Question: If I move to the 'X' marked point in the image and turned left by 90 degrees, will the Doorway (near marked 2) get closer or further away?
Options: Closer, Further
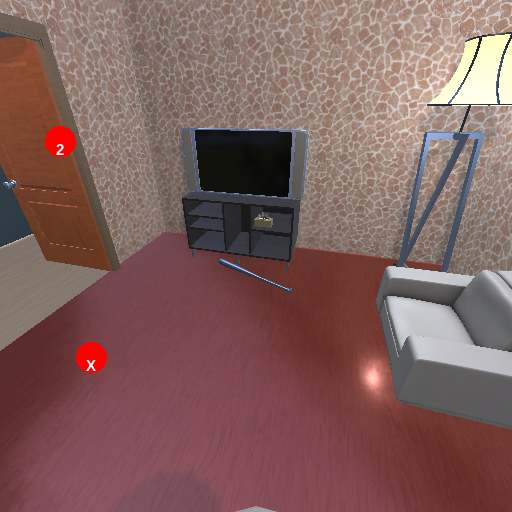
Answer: Closer